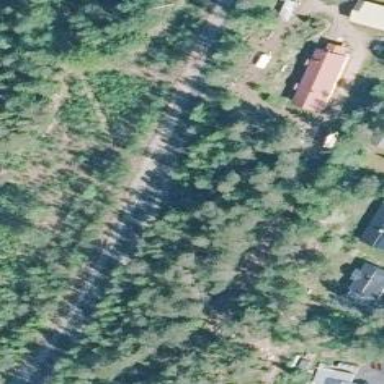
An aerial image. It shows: Railway track classified as Class A.